Question: i need to have a toolbar similar to this one :

I tried with a NSSegmentedControl with the NSSegmentStyleSmallSquare style but it doesn't look like the Xcode toolbar.
Also, i need to have a split view like in XCode with a very thin border (of one pixel ?) but the NSSplitView hasn't this style (even with NSSplitViewDividerStyleThin).
Is there a way to achieve this in Interface Builder or with another way (override drawRect ?) ?
Thank you
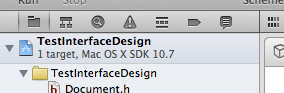
Answer: Not really. I mean you could probably use a few UIButtons with images and additional UIImageViews for the gradient background, but considering that this would be completely static (no easy way to rearrange the tabs, add a new tab, etc) I would really recommend writing your own tab control for that.